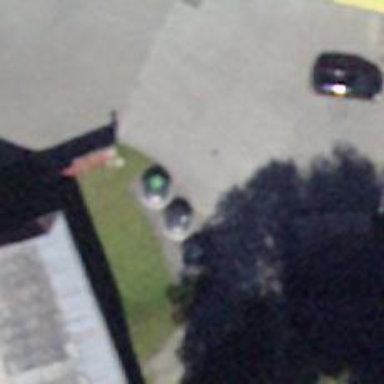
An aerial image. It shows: Waste disposal area for trash.